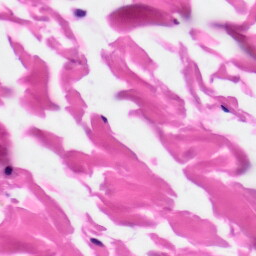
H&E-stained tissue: Skin